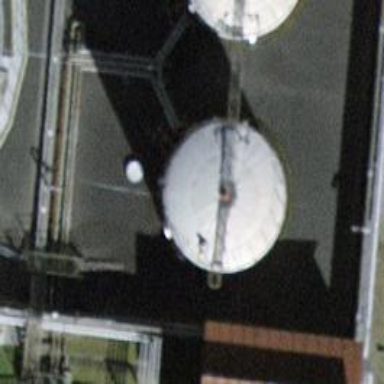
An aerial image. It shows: Building with storage tank.